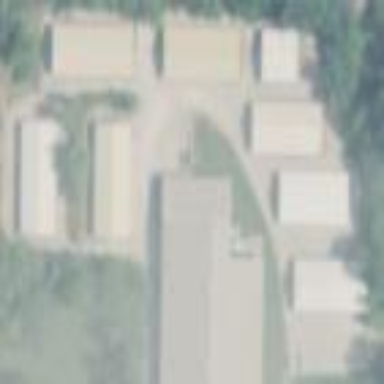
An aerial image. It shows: Retail area with storage rental shop.